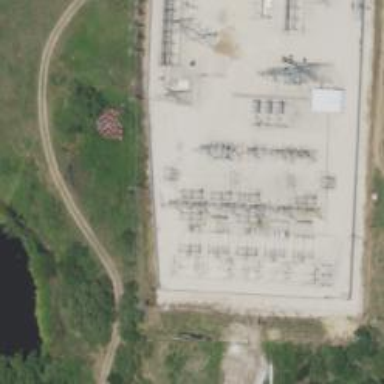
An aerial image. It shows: Switch for power supply.